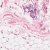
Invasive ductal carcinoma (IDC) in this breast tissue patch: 0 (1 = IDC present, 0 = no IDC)